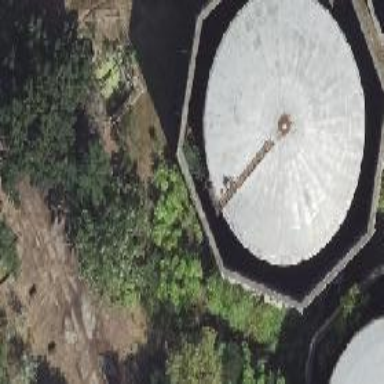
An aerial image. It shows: Storage tank building with no roof.